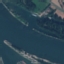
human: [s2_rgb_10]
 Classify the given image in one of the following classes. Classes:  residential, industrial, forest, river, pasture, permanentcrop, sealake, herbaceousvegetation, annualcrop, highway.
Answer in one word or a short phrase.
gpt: River